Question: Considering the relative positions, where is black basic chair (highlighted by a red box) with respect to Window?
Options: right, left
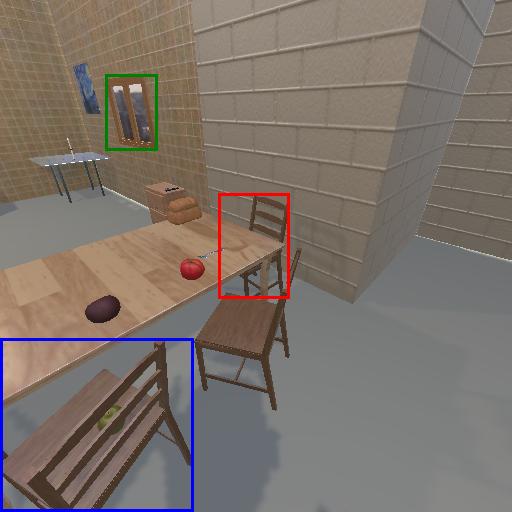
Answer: right